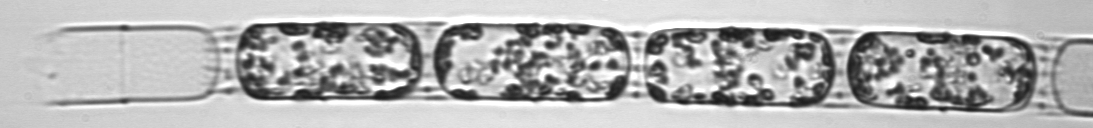
Label: Stephanopyxis